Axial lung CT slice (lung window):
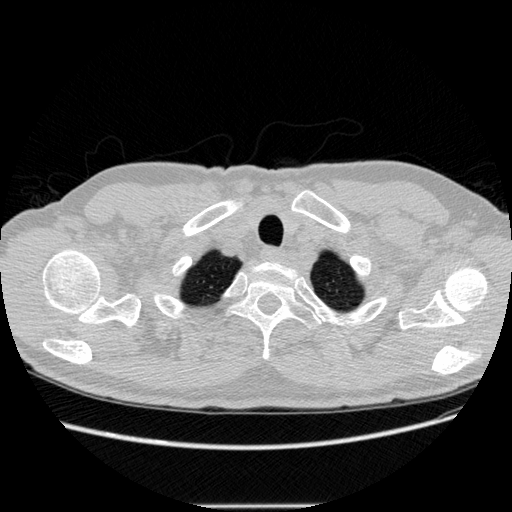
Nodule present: no